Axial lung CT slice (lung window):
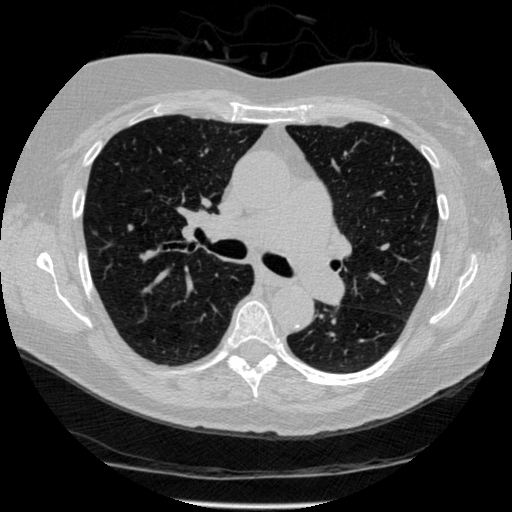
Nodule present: no